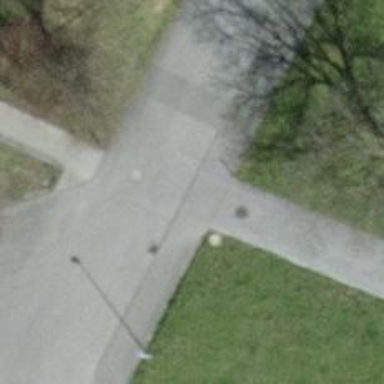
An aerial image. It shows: Road with steps.